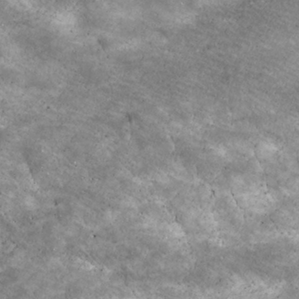
Label: non_frost